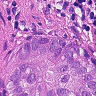
Metastatic tissue present: yes